Question: I'm fairly new to matplotlib and python in general and what I'm trying to do is rather basic. However, even after quite some googling time I cannot find a solution for this:
Here is the problem:
I'd like to draw a circle with different color of the border and the face, i.e. set 'edgecolor' and 'facecolor' differently. I'd also like to have an alpha-channel, i.e. 'alpha=0.5'. Now while all of this works fine, the resulting circle does not have a single border color, but 2 borders are drawn. One, the outer, in the color I specified for 'edgecolor' and the other in a color I assume to be a combination between the edgecolor and the facecolor.
Here is my code:
'''
from matplotlib import pyplot as plt
point = (1.0, 1.0)
c = plt.Circle(point, 1, facecolor='green', edgecolor='orange', linewidth=15.0, alpha=0.5)
fig, ax = plt.subplots()
ax.add_artist(c)
plt.show()
'''
And here is an illustration:

Ok, this might be a minor thing, but
Am I doing something wrong? Is that just the way it is? Any help would be much appreciated.
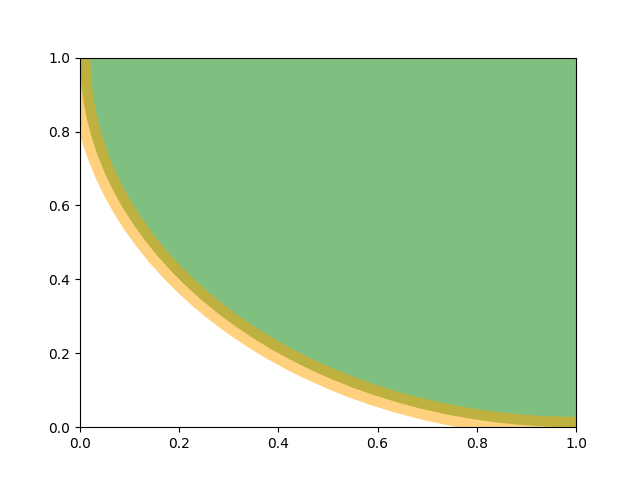
Answer: To some extent, yes, this is just the way it is.
The point is that the edge is literally drawn on the edge of the circle.
This means that half of the edge width is drawn on top of the face of the circle and the other half outside. If now you set 'alpha<1.0' you see, as you concluded correctly, an overlap of the facecolor and the edgecolor.
However, . Below are 2 ways how to do so which one works best for you depends on what exactly you want to do.
:
The simplest, IMHO, is to 'facecolor'. This can be done by setting the alpha channel for the 'facecolor' directly and omit the 'alpha' argument in the call of 'Circle'. You can set the alpha-channel with the 'colorConverter':
'''
from matplotlib.colors import colorConverter
import matplotlib.pyplot as plt
fig, ax = plt.subplots(figsize=(8, 8))
ax.axis('equal')
ax.set_xlim(0,1)
ax.set_ylim(0,1)
# Here you set alpha for the faceolor
fc = colorConverter.to_rgba('green', alpha=0.5)
point = (1.0, 1.0)
r = 1.0
lw = 15.0
ec = 'orange'
# NOTE: do not set alpha when calling Circle!
c = plt.Circle(point, r,fc=fc, ec=ec, lw=lw)
ax.add_artist(c)
plt.show()
'''
<URL>
A more elaborated option is to 'wipe' the edge of the circle with a white edge after only plotting the face, then only plot the edge.
With this approach both colours appear with the alpha channel. But note that also in this case any object that lies 'under' the edge will be completely masked by the edge:
'''
import matplotlib.pyplot as plt
from matplotlib.collections import PatchCollection
point = (1.0, 1.0)
r = 1.0
alpha = 0.5
lw = 15.0
fc = 'green'
ec = 'orange'
# First only draw the facecolor
c_face = plt.Circle(point, r, alpha=alpha, fc=fc, lw=0.0)
# Draw a non-transparent white edge to wipe the facecolor where they overlap
c_wipe = plt.Circle(point, r, alpha=1.0, ec='white', fc='none', lw=lw)
# Now draw only the edge
c_edge = plt.Circle(point, r, alpha=alpha, fc='none', ec=ec, lw=lw)
circle_patch = PatchCollection([c_face, c_wipe, c_edge], match_original=True)
fig, ax = plt.subplots(figsize=(8, 8))
ax.axis('equal')
ax.set_xlim(0,1)
ax.set_ylim(0,1)
ax.add_artist(circle_patch)
plt.show()
'''
<URL>
---
<URL> file and off you go.
Here is how it can be used:
'''
import matplotlib.pyplot as plt
from mod_patch import get_Patch
fig, ax = plt.subplots(figsize=(8,8))
c = get_Patch(plt.Circle, (0,0.5), 0.5, facecolor='green', edgecolor='orange', alpha=0.5, lw=15)
ax.add_artist(c)
r = get_Patch(plt.Rectangle, (0.5,0), 0.5, 0.5, facecolor='green', edgecolor='orange', alpha=0.5, lw=15)
ax.add_artist(r)
plt.show()
'''
<URL>
For completeness, here the definition of 'get_Patch':
'''
from matplotlib.collections import PatchCollection
def get_Patch(a_Patch, *args, **kwargs):
background_color = kwargs.pop(
'bgc',
kwargs.pop('background_color', 'white')
)
alpha = kwargs.get('alpha', 1.0)
patches = []
lw = kwargs.get('lw', kwargs.get('linewidth', 0.0))
if alpha < 1.0 and lw:
color = kwargs.get('c', kwargs.get('color', None))
fc = kwargs.get('facecolor', kwargs.get('fc', None))
ec = kwargs.get('edgecolor', kwargs.get('ec', None))
face_kwargs = dict(kwargs)
face_kwargs['fc'] = fc if fc is not None else color
face_kwargs['lw'] = 0.0
p_face = a_Patch(*args, **face_kwargs)
patches.append(p_face)
wipe_kwargs = dict(kwargs)
wipe_kwargs['fc'] = 'none'
wipe_kwargs['ec'] = background_color
wipe_kwargs['alpha'] = 1.0
p_wipe = a_Patch(*args, **wipe_kwargs)
patches.append(p_wipe)
edge_kwargs = dict(kwargs)
edge_kwargs['fc'] = 'none'
edge_kwargs['ec'] = ec if ec is not None else color
p_edge = a_Patch(*args, **edge_kwargs)
patches.append(p_edge)
else:
p_simple = a_Patch(*args, **kwargs)
patches.append(p_simple)
return PatchCollection(patches, match_original=True)
'''